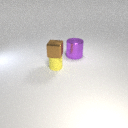
small yellow rubber cylinder below small brown metal cube